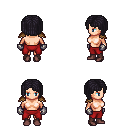
a pixel art fantasy rpg character, female body template, human, light skin, leather shoulder armor, red pants, raven pageboy hairstyle, metal gloves, maroon shoes, four views (front, back, left, right), 2x2 character sprite sheet, small pixel art, hard edges, no anti-aliasing